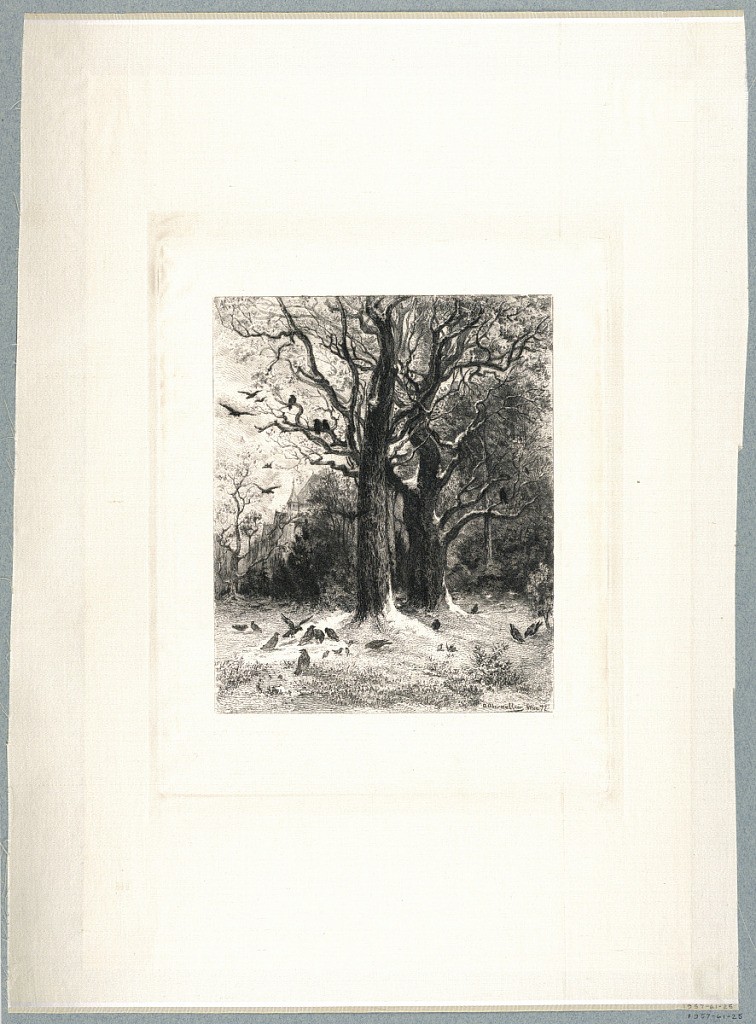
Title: Logement et Nourriture
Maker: William Unger, German, 1837 - 1932
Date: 1872
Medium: Etching in dark brown ink on white satin
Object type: Print
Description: In a snow-covered woods, birds hunt for food on the ground, or perch in trees. In the left distance appears the outline of a town.